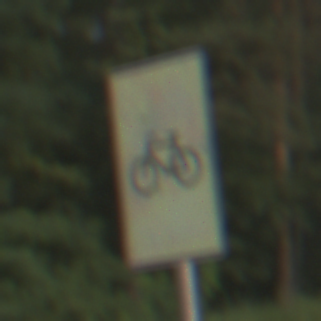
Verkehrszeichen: RadverkehrOhnePfeilsymbol
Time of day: SunriseSunset
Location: Outdoor (Nature)
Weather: PartlyCloudy
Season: NotSpecified
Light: Natural